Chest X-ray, PA view. Patient: 57 years old, sex M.
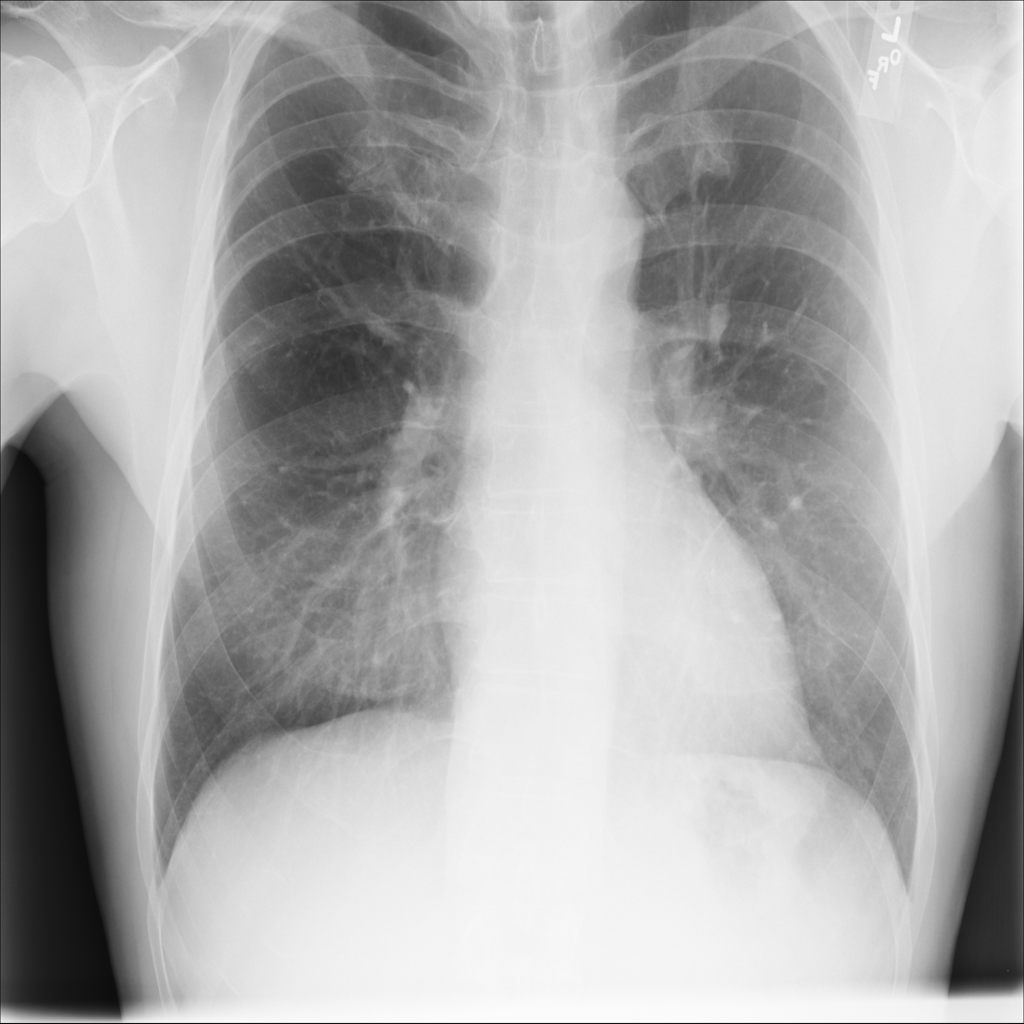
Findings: No Finding